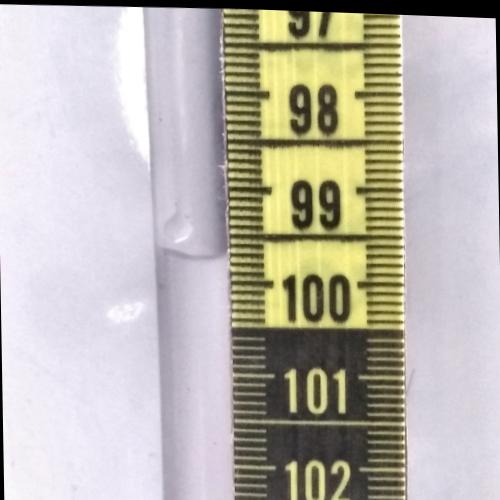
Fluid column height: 99.7 cm